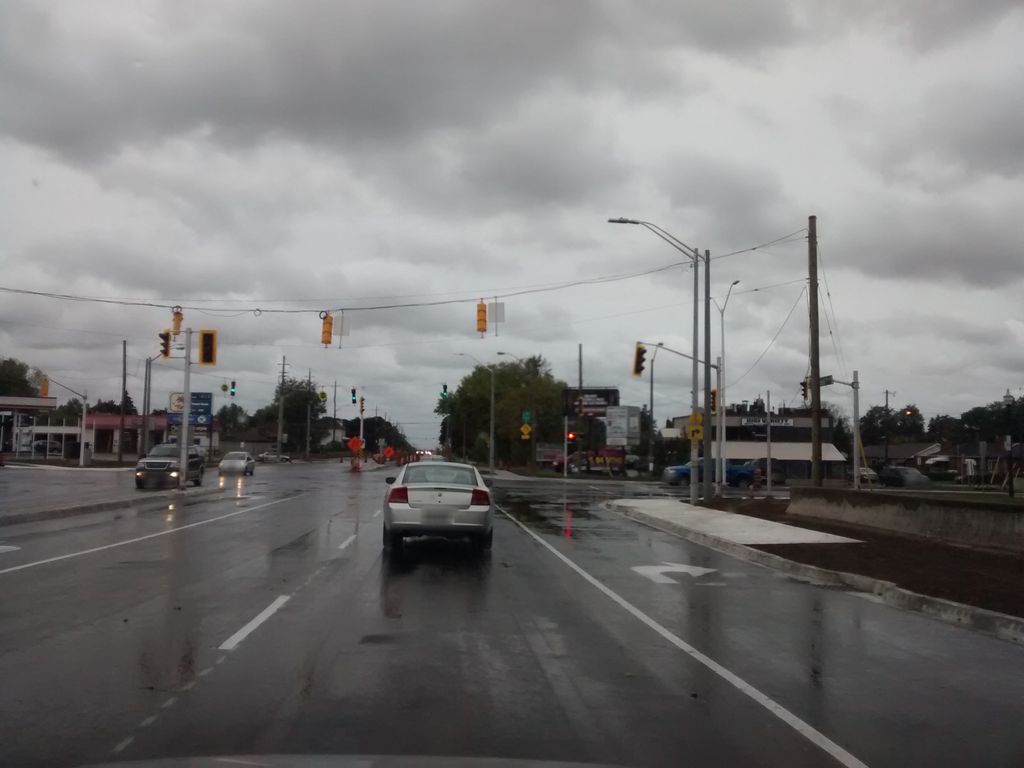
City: hamilton